Aerial crown-view tile of a tropical tree (Barro Colorado Island, Panama), acquired 20250512:
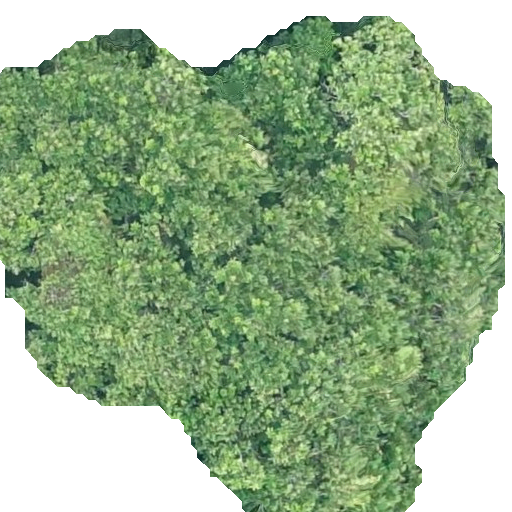
Species: Anacardium excelsum
GBIF accepted scientific name: Anacardium excelsum
Crown area: 295.328 m²